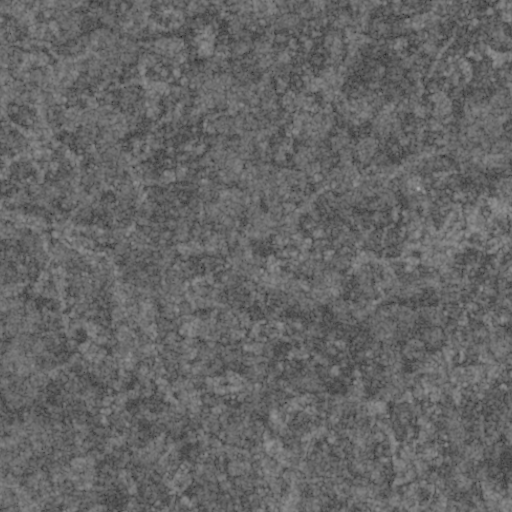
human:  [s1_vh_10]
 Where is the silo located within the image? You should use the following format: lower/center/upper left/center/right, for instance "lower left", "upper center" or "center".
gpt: The silo is located in the upper right of the image.
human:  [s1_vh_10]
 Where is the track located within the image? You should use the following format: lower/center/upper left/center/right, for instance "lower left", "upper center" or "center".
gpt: There is no track in the image.

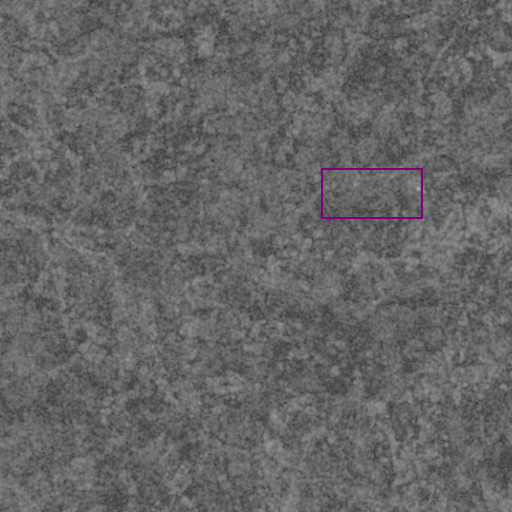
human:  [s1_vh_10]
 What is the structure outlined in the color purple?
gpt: The structure outlined in purple is a crop field.
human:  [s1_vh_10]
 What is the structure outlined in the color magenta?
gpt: There is no magenta outline.